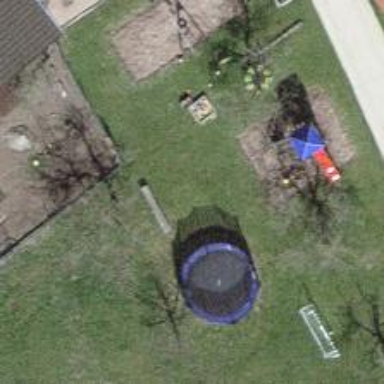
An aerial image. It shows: Playground area for leisure land.